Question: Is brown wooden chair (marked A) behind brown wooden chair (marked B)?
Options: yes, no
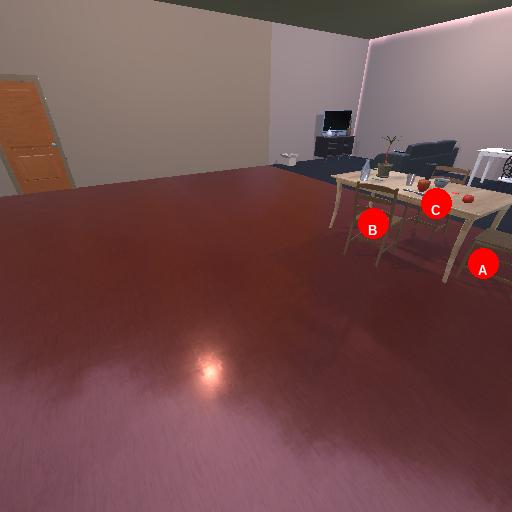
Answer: yes